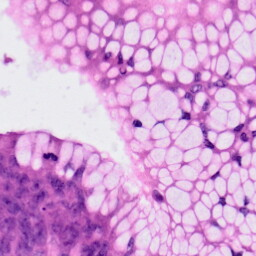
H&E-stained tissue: Colon